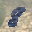
Label: 8